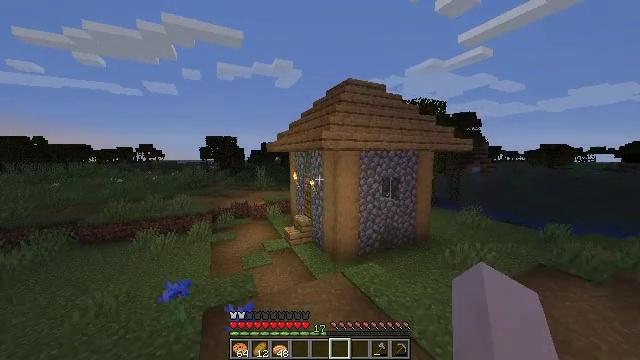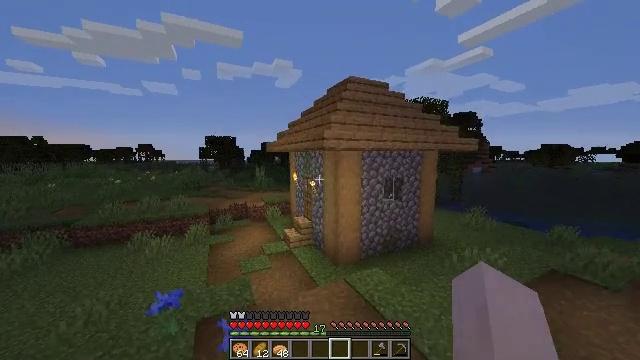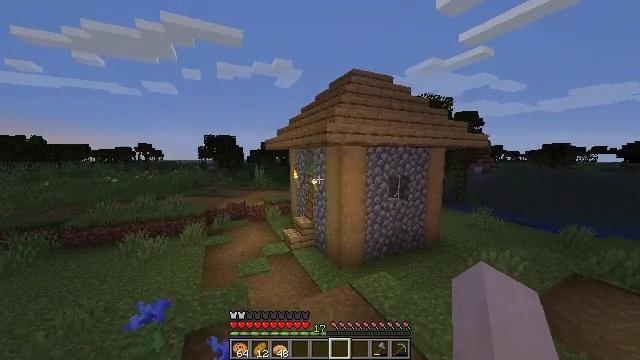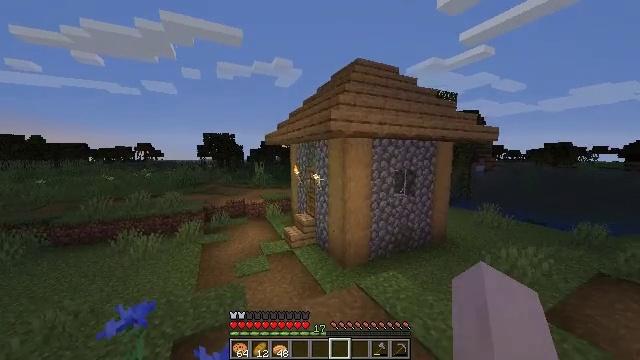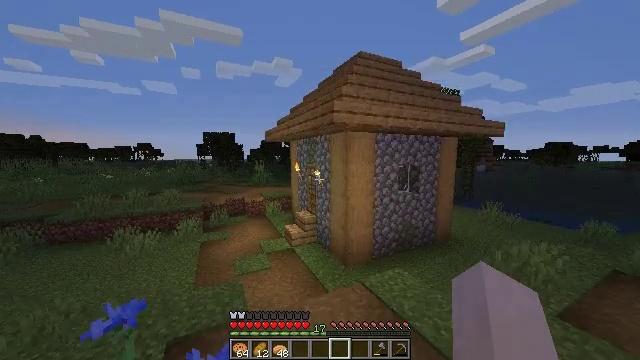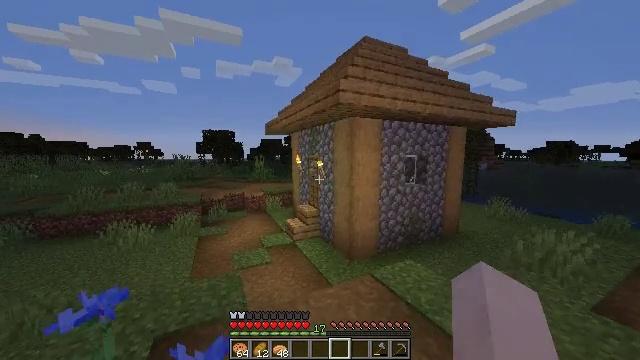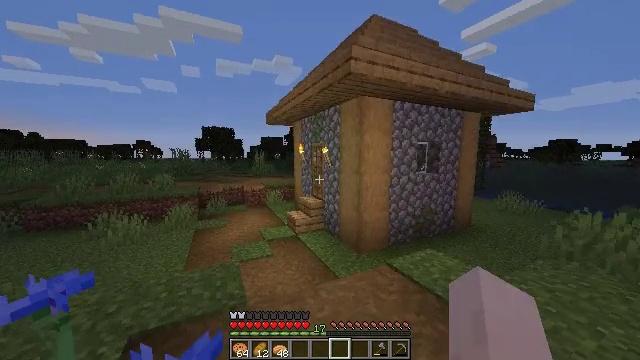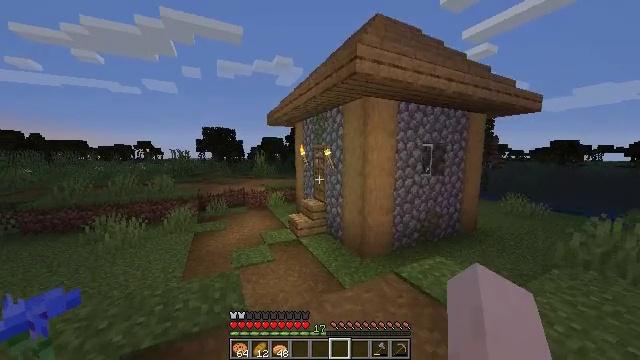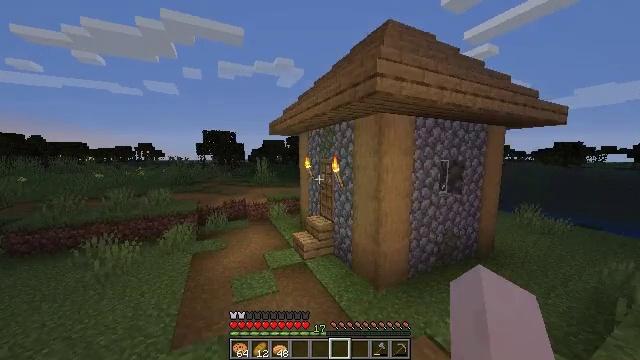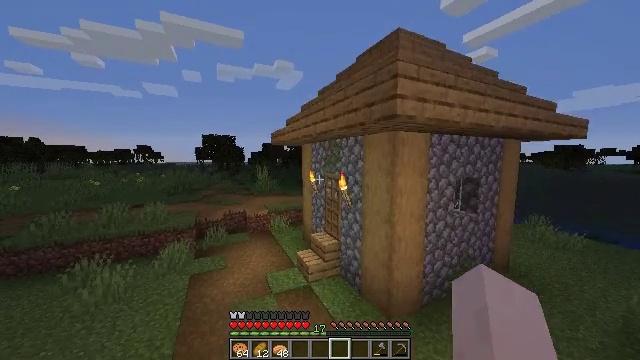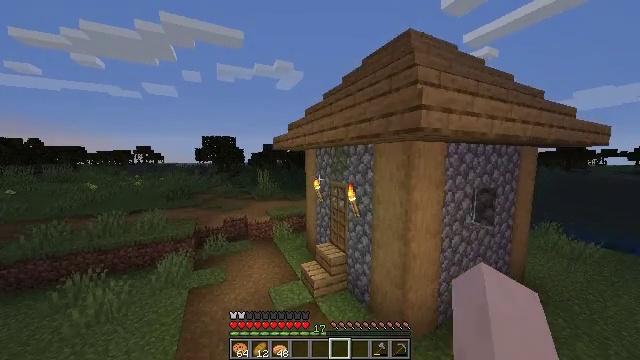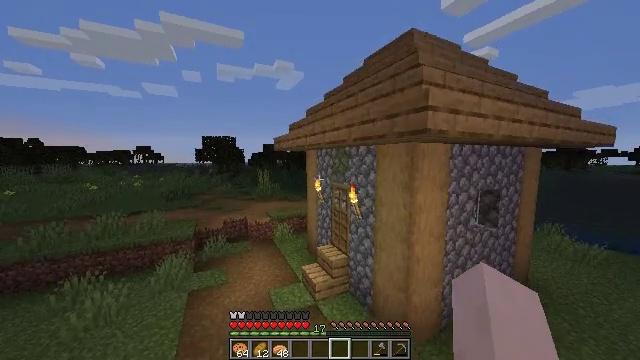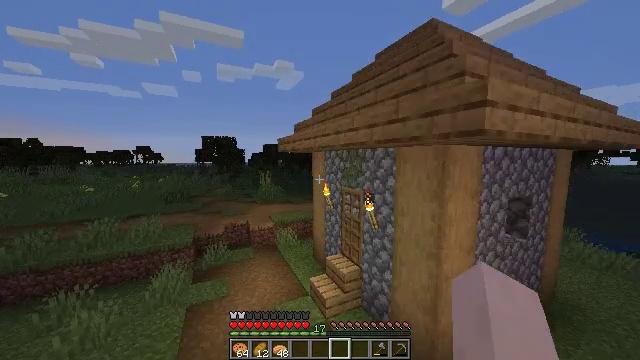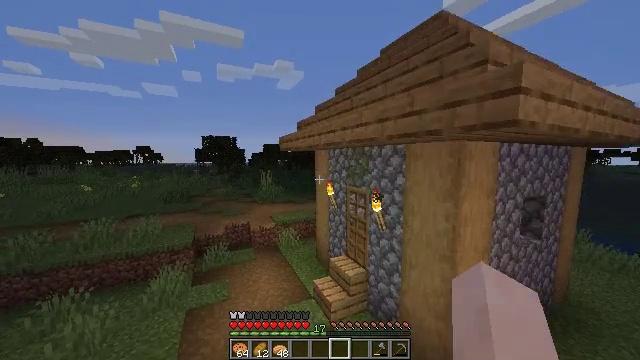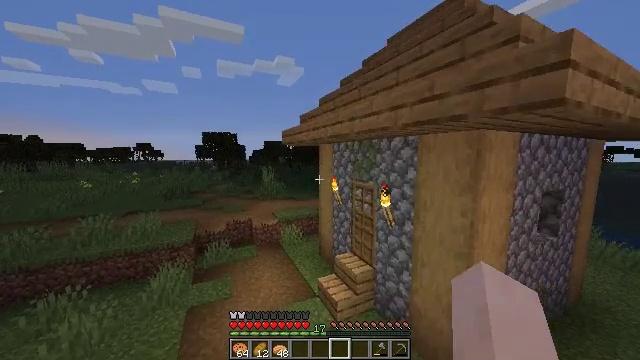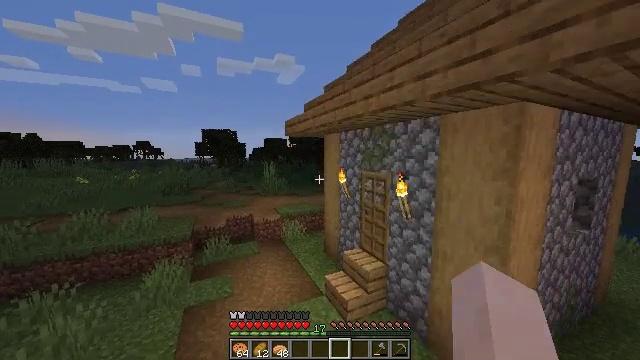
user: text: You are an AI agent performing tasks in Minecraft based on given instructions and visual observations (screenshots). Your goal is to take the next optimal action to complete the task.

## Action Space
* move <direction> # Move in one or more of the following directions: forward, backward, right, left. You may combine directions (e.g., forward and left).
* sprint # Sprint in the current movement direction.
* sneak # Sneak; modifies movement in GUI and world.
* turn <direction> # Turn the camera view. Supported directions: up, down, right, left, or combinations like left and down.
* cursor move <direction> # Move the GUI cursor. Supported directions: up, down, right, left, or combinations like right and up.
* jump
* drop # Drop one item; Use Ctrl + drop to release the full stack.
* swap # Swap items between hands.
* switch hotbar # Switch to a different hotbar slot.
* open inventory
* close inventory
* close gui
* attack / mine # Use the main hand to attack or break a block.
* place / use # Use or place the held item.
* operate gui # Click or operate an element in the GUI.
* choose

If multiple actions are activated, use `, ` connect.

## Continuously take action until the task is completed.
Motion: motion action
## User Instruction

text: Combine a brown mushroom, a red mushroom, and a bowl to craft a suspicious stew.
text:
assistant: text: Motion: move forward and move left, sprint
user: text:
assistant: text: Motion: move forward and move left, sprint
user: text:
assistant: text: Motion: move forward and move left, sprint
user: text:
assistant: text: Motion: move forward and move left, sprint
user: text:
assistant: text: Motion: move forward and move left, sprint
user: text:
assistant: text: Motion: move forward and move left, sprint, jump
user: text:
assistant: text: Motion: move forward and move left, sprint, jump
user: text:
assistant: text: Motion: move forward and move left, sprint, jump
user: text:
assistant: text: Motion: move forward and move left, sprint, jump
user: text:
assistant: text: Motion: move forward and move left, sprint, jump
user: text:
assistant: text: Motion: move forward and move left, sprint, jump
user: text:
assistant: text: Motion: move forward and move left, sprint, jump
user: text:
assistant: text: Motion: move forward and move left, sprint, jump
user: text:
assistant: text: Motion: move forward, sprint, jump
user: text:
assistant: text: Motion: move forward, sprint
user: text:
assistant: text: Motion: move forward, sprint
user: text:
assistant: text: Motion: move forward and move left, sprint, turn right and up
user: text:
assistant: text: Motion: move forward and move left, sprint, turn right and up
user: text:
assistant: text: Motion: move forward and move left, sprint, turn right and up
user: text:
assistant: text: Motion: move forward, sprint, turn right and up
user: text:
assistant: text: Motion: move forward, turn right and up
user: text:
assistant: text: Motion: move forward, turn right and up
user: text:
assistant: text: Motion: move forward, turn right and up
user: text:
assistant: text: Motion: move forward, turn right and up
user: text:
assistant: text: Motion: move forward, turn right
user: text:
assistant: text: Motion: move forward, turn right, use / place
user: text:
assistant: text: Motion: use / place
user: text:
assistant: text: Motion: turn right and down, use / place
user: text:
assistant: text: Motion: turn right and down
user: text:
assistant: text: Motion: turn left